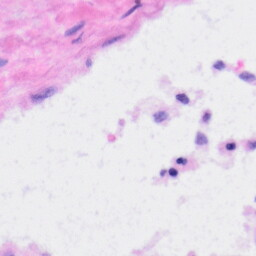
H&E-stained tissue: Liver